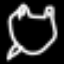
Label: frog